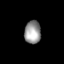
Tissue: skin
Cell type: Epithelial cells
Senescence score: 0.2683
Nuclear area (px): 366
Mean DAPI intensity: 152.926